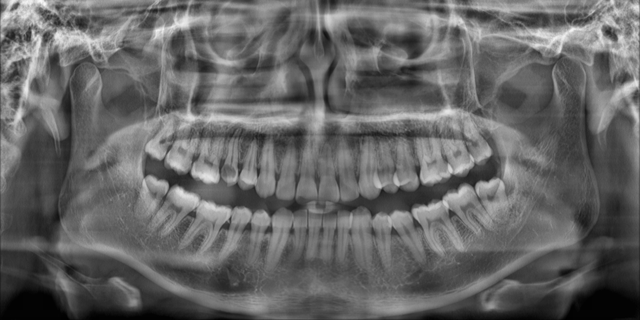
adult